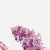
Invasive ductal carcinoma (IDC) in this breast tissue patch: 0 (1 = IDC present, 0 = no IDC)